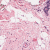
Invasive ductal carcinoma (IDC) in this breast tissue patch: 0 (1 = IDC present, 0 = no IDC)